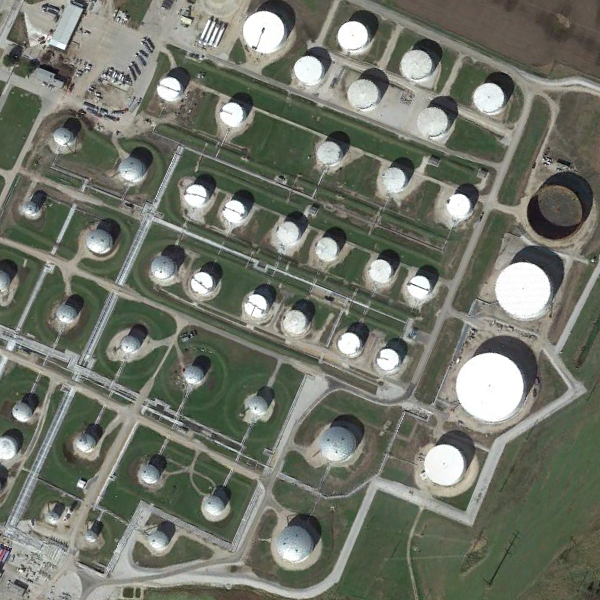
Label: StorageTanks